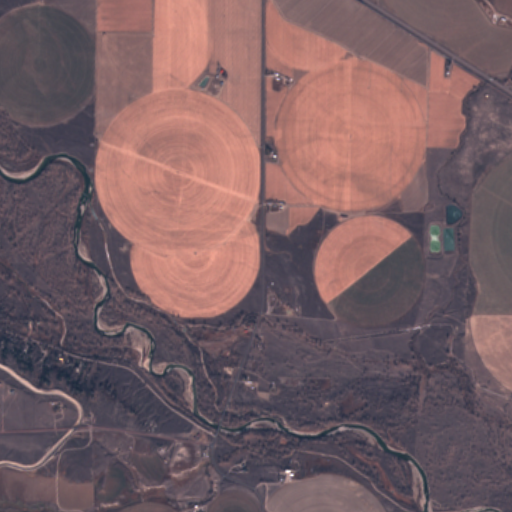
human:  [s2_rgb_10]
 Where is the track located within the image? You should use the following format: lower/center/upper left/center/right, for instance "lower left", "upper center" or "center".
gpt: There is no track in the image.